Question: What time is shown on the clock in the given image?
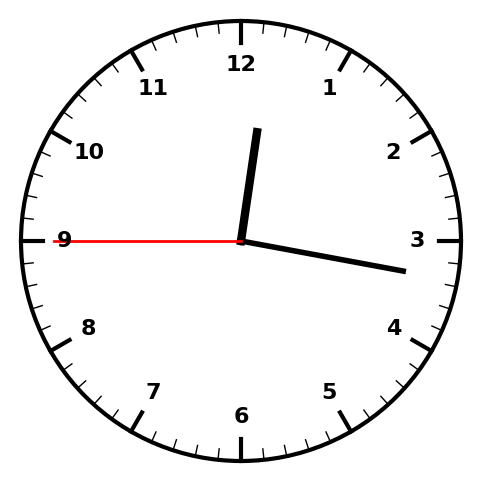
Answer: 12:16:45